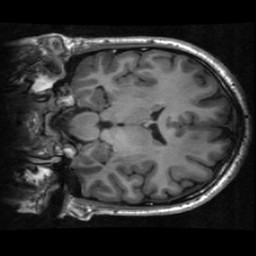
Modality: T1w
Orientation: coronal
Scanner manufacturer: ge
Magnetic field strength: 3 T
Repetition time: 0.00614 s
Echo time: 0.002004 s